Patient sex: F
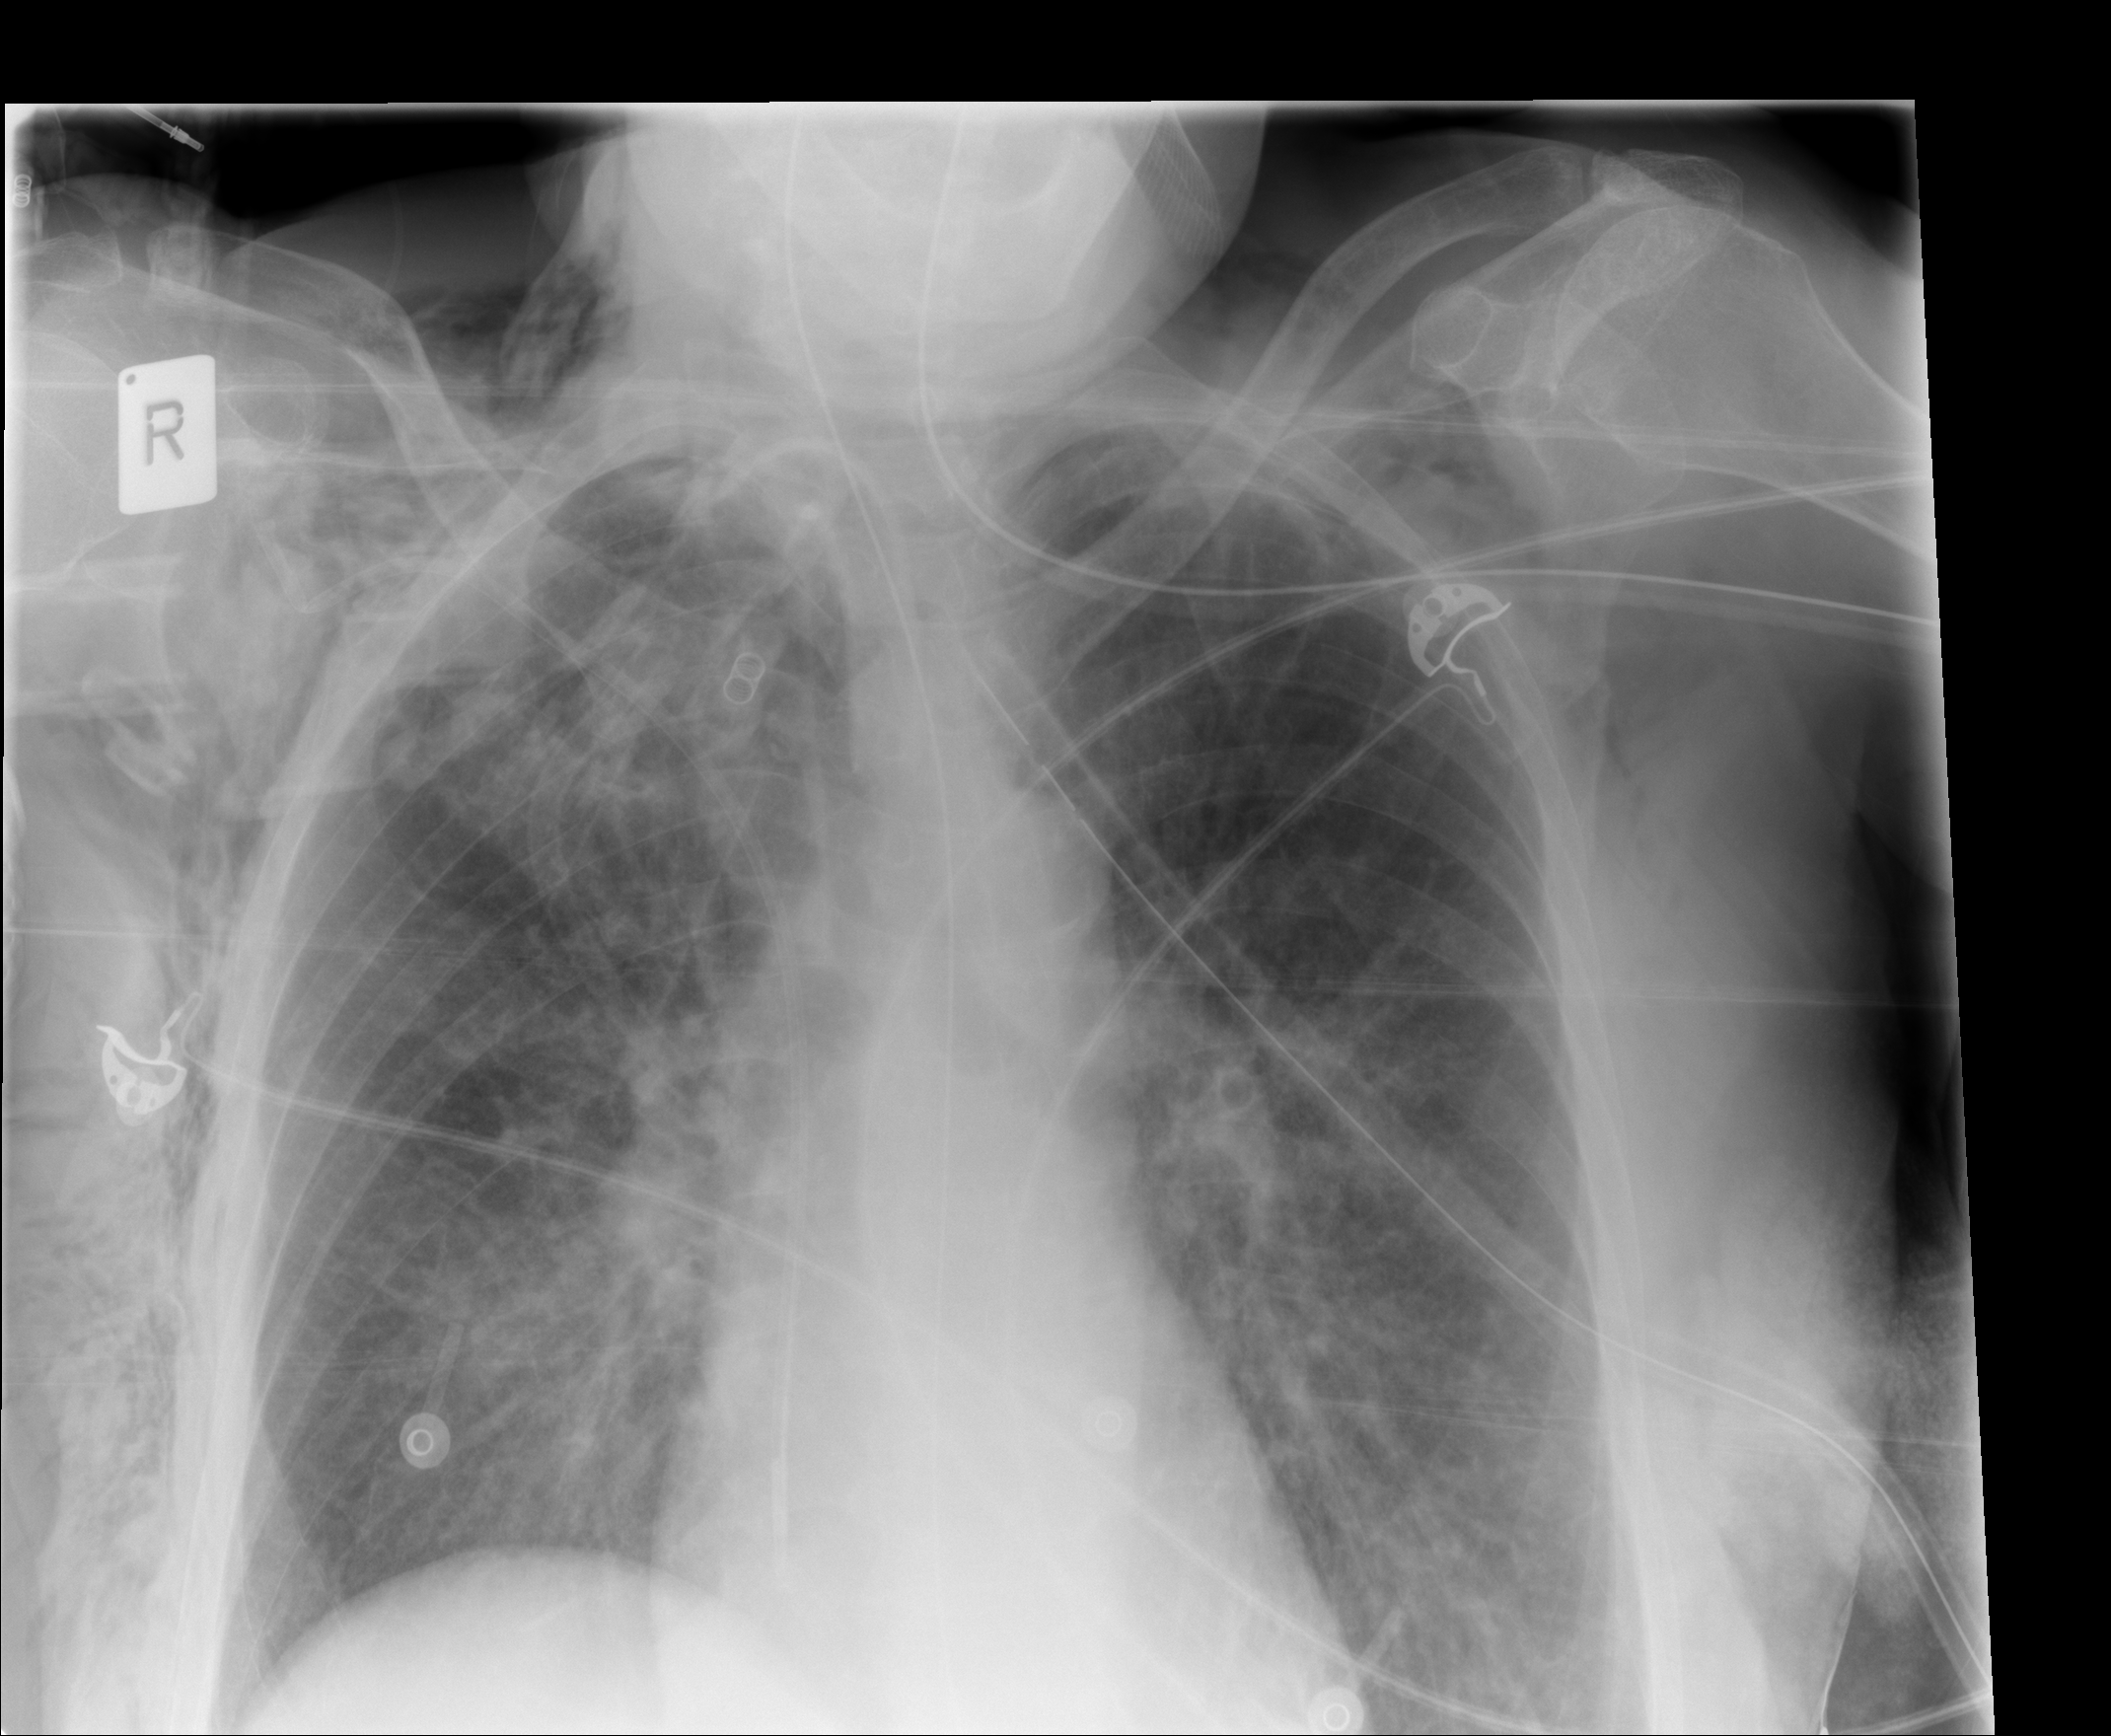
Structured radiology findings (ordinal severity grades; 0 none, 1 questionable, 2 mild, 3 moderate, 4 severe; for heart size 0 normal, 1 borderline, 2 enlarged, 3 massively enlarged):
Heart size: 0
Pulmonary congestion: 2
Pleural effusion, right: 0
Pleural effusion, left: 0
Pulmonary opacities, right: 2
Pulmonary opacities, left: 2
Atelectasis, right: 0
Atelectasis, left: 0